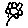
Label: flower